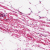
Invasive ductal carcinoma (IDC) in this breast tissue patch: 0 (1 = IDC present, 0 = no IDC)